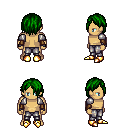
a pixel art fantasy rpg character, male body template, human, tanned skin, steel arm armor, metal pants, green bangs hairstyle, leather bracers, gold boots, four views (front, back, left, right), 2x2 character sprite sheet, small pixel art, hard edges, no anti-aliasing